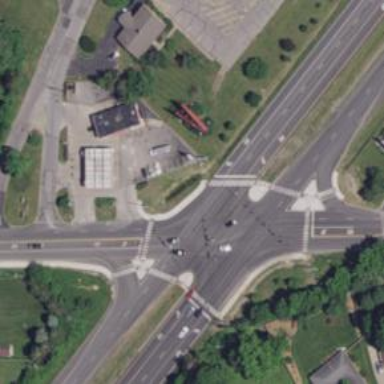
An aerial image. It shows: Marked crossing on footway.